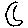
Label: moon